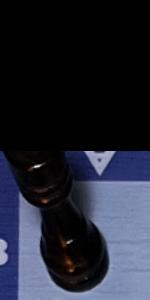
Label: Rook_Black